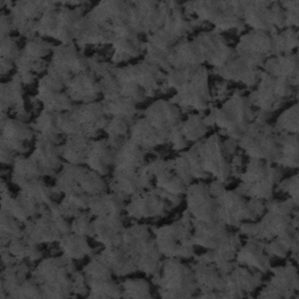
Label: frost